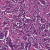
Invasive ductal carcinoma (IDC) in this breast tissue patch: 1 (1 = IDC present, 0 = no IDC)